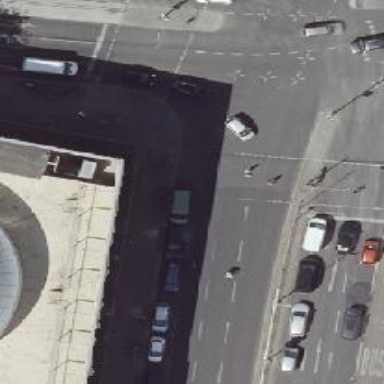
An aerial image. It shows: Asphalt footway with marked crossing equipped with traffic signals.